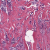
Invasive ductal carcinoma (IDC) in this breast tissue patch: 1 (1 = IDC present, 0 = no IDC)